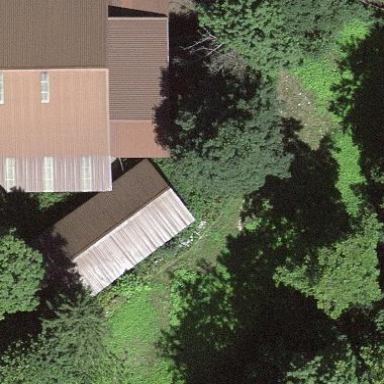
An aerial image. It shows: Farm auxiliary building.